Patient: sex F, age 75
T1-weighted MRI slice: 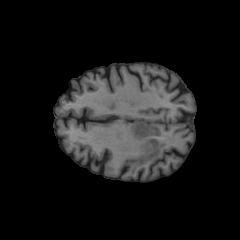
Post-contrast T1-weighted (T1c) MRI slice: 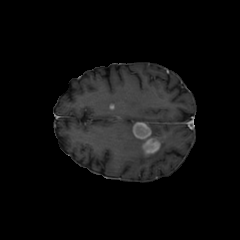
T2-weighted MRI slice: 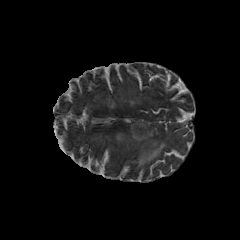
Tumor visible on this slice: yes
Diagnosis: Glioblastoma, IDH-wildtype
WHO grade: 4